RGB frame:
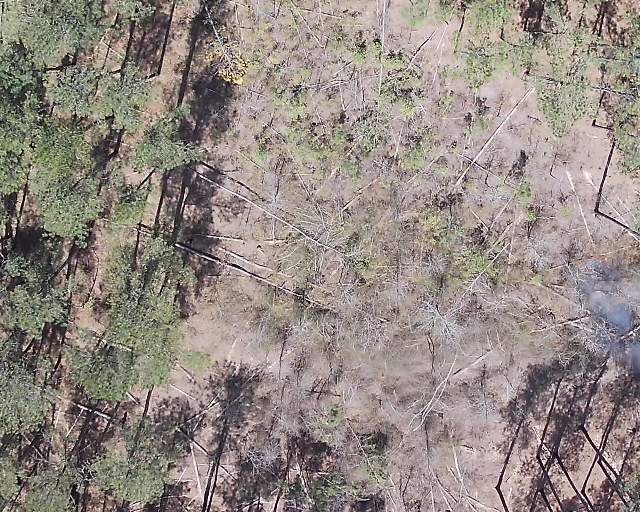
Thermal frame:
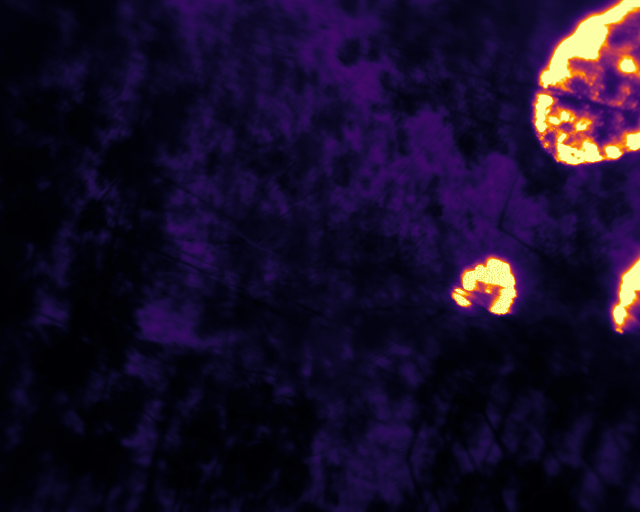
Captured: 2026-02-27 02:35:10
Pixels at or above 80 °C: 16830 (fraction of frame: 0.05136)